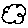
Label: cloud